Question: I am using Action Bar Sherlock. I have a problem with the arrangement of the icons in action bar.
From the image below the icons should be interchanged I tried all the way but couldnt find the solution.
Here is my code
'''
public void onCreateOptionsMenu(Menu menu, MenuInflater inflater) {
menu.add(1, 1, 1, "CREATE").setIcon(R.drawable.img_yo_create)
.setShowAsAction(MenuItem.SHOW_AS_ACTION_IF_ROOM);
SubMenu submenus = menu.addSubMenu("SORT");
submenus.add(2, 2, 2, "CARDS ADDED BY ME");
submenus.add(2, 3, 3, "CARDS FROM MERCHANT");
submenus.add(2, 4, 4, "ALL CARDS");
submenus.add(2, 5, 5, "HELP .?");
MenuItem subitem = submenus.getItem();
subitem.setIcon(R.drawable.img_sorting);
subitem.setShowAsAction(MenuItem.SHOW_AS_ACTION_ALWAYS);
return;
}
'''

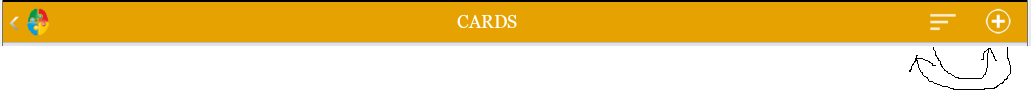
Answer: You have not set an order to your Submenu when you call:
> SubMenu submenus = menu.addSubMenu("SORT");
Take a look through <URL>
Since they have set constants you should use for your order, not just 1 as you did with your CREATE MenuItem you should really read that first.
You should call: <URL>
Example (I have not tried this):
> SubMenu submenus = menu.addSubMenu(2,2,2,"SORT");